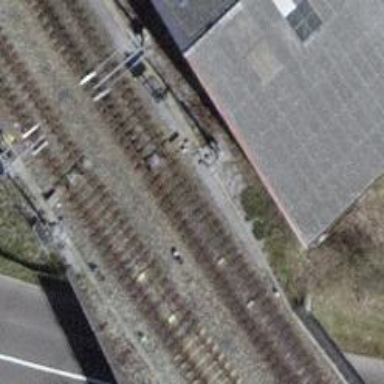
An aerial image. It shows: Railway switch.